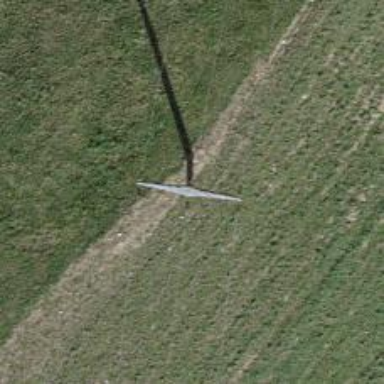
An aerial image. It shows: Concrete power pole.